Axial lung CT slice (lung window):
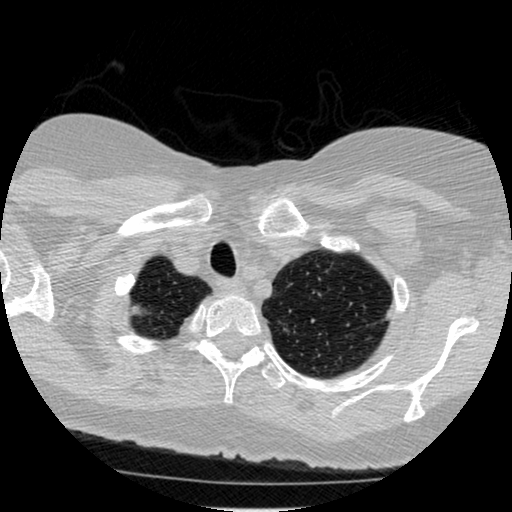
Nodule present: no